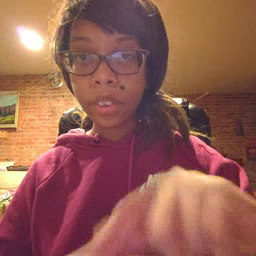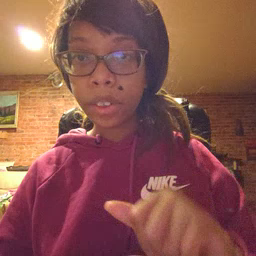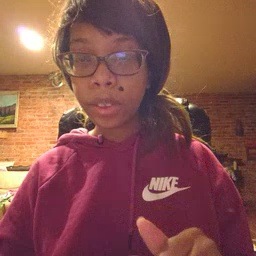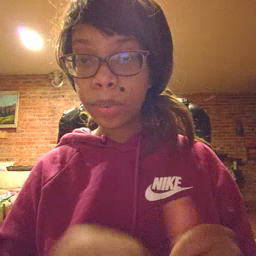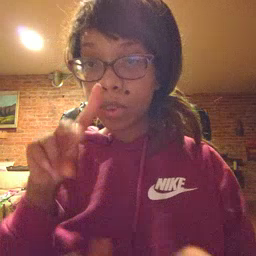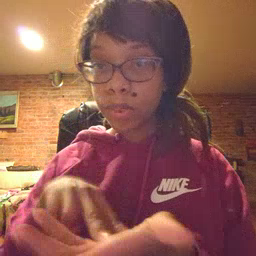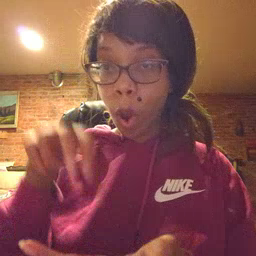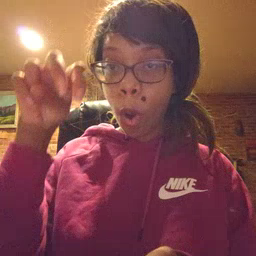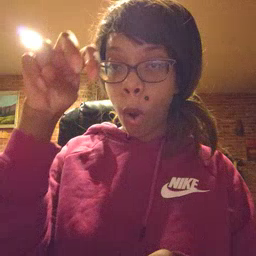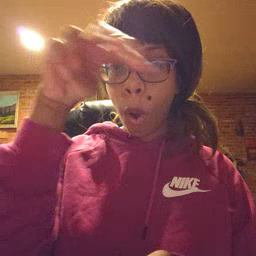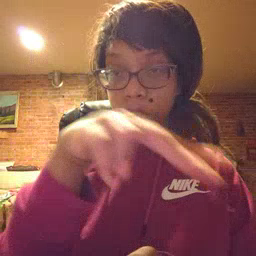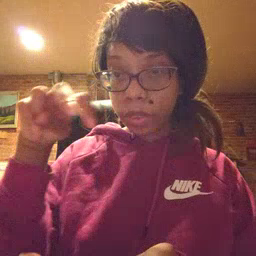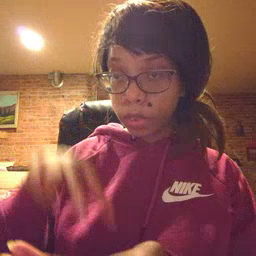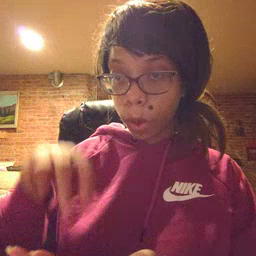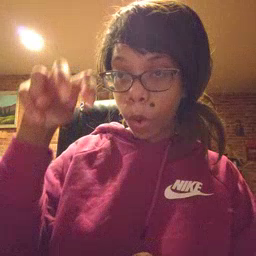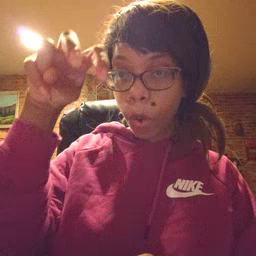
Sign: jump